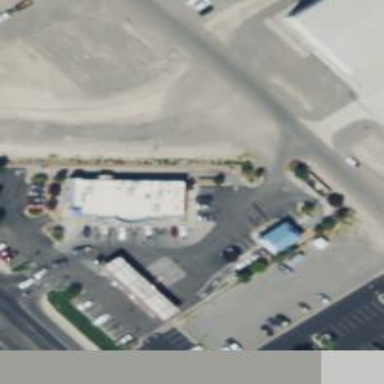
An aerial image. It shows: Convenience shop.